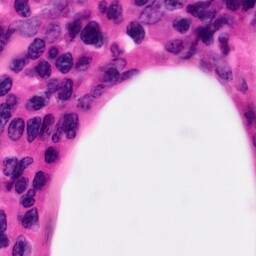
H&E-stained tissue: Pancreatic